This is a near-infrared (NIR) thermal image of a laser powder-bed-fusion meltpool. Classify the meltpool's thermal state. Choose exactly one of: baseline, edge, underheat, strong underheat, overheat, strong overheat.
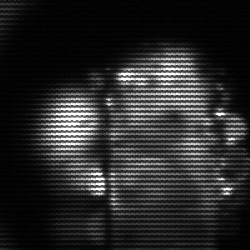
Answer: strong underheat